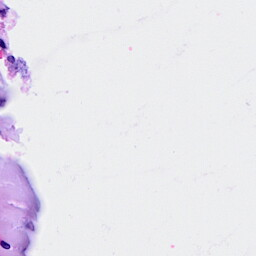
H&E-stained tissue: Breast